Question: I want to remove the picker (that has options for sorting and column selection) from the column header of a grid. I'm using Ext JS 4.1.1

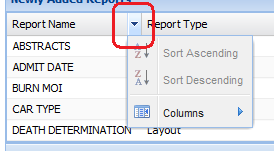
Answer: In Ext3, that would be done by specifying 'menuDisabled: true' in the column definition. Not sure about Ext4, though.